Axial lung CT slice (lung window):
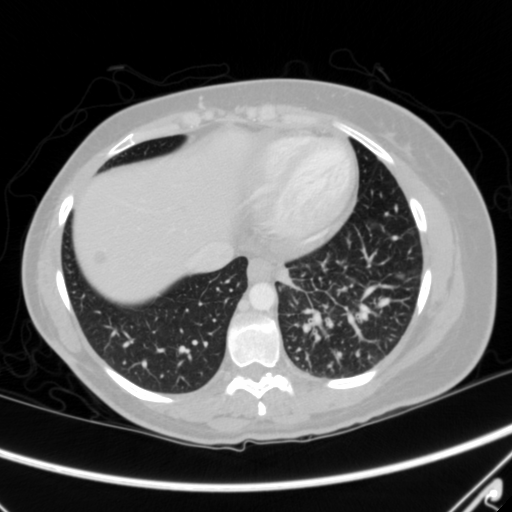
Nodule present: no